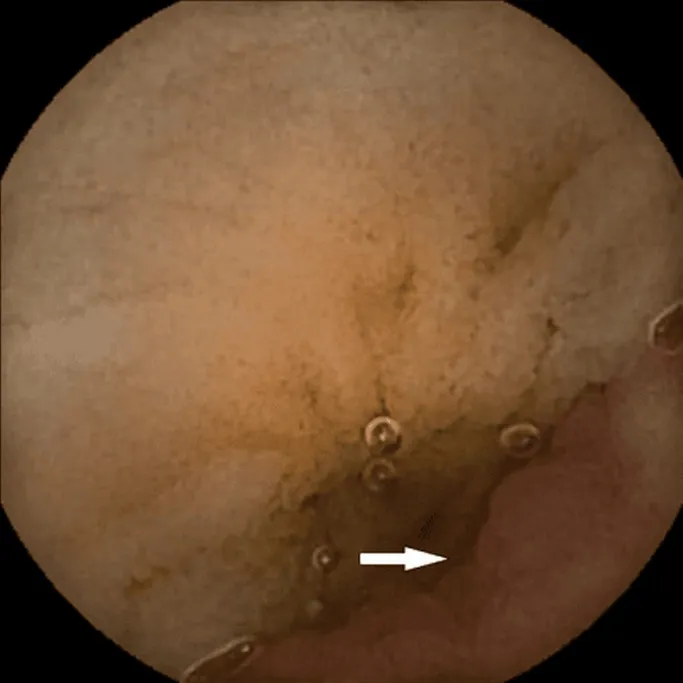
Endoscopic capsule image of an inverted polypoid Meckel's diverticulum (indicated by white arrow).
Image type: endoscopy (other_endoscopy)